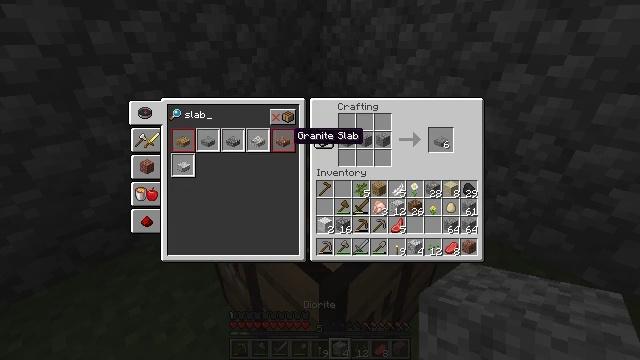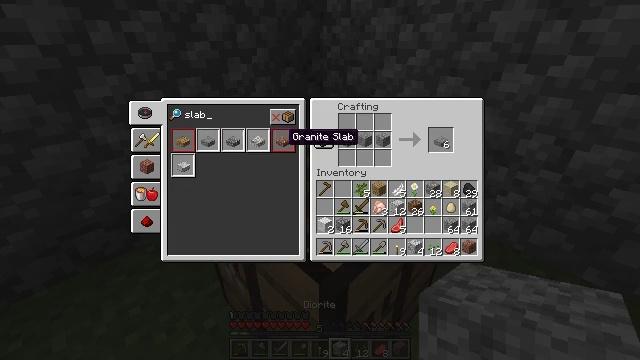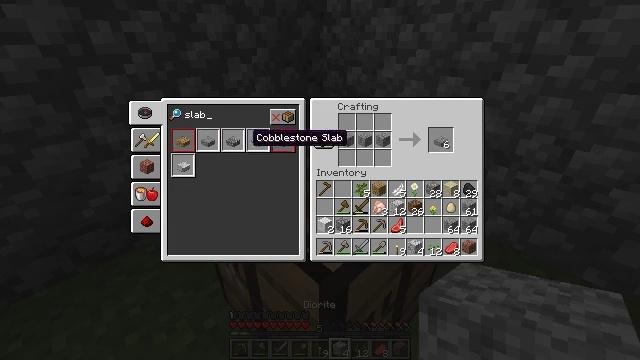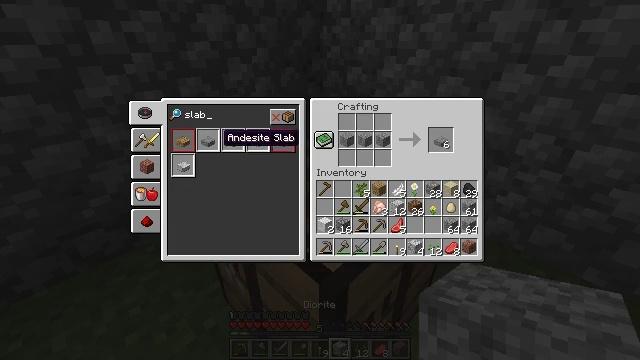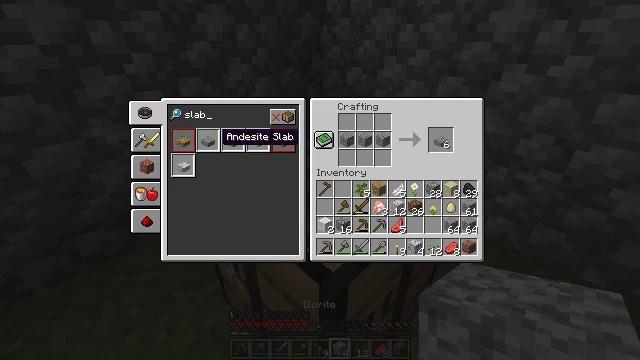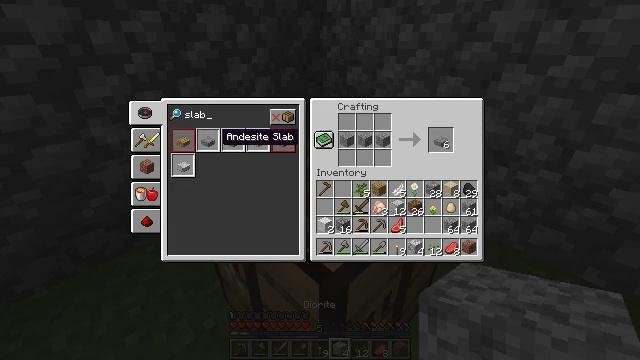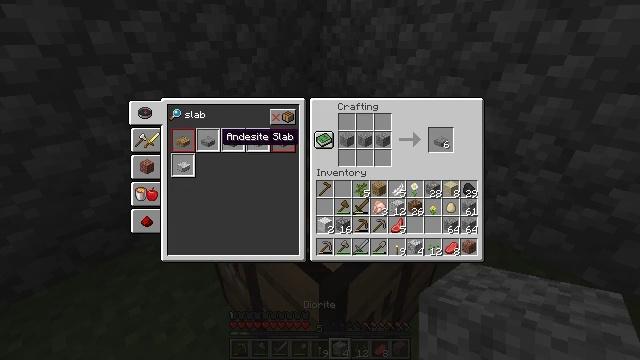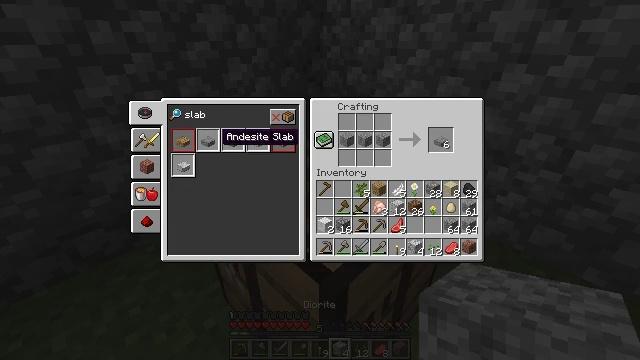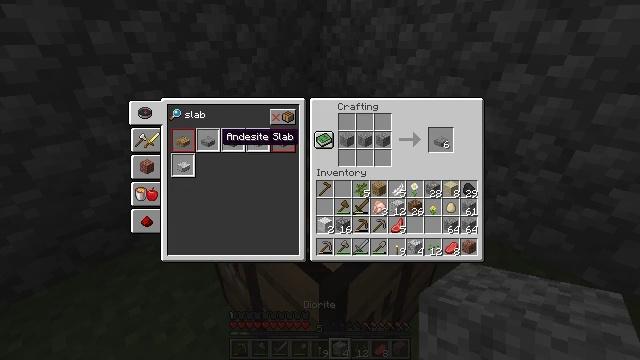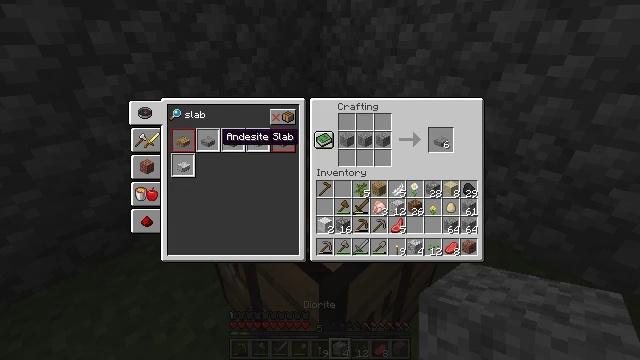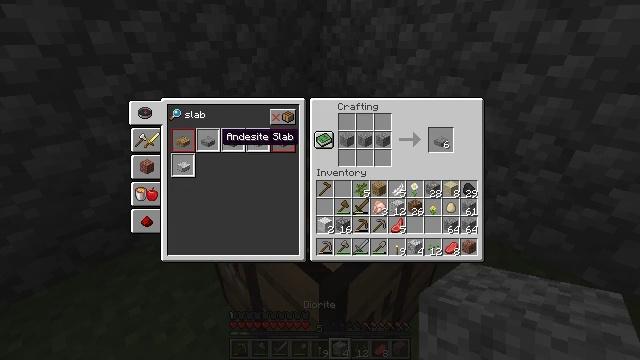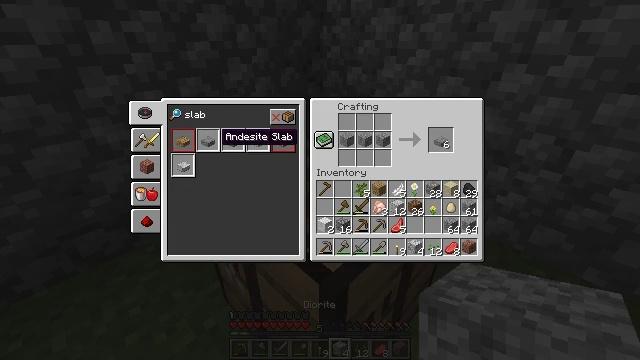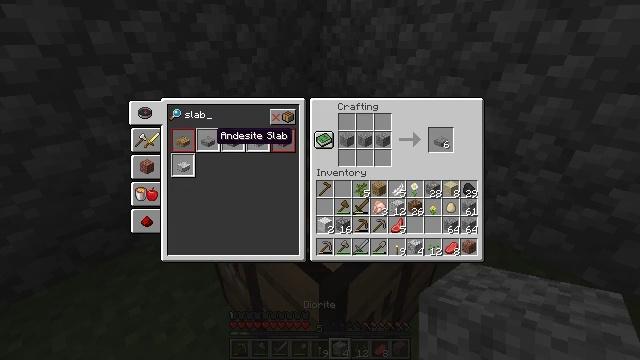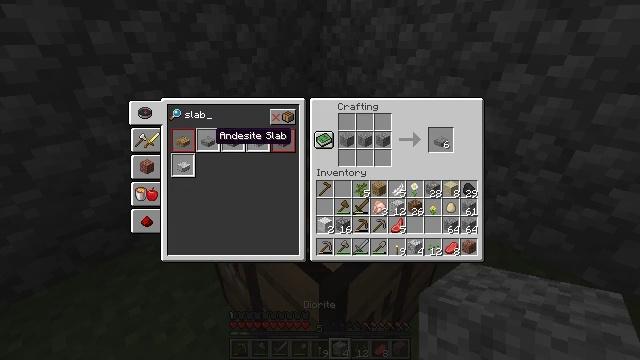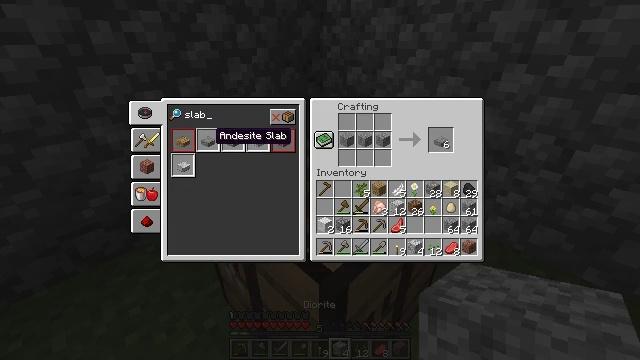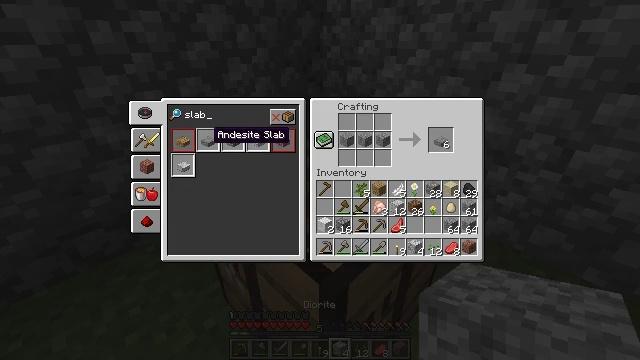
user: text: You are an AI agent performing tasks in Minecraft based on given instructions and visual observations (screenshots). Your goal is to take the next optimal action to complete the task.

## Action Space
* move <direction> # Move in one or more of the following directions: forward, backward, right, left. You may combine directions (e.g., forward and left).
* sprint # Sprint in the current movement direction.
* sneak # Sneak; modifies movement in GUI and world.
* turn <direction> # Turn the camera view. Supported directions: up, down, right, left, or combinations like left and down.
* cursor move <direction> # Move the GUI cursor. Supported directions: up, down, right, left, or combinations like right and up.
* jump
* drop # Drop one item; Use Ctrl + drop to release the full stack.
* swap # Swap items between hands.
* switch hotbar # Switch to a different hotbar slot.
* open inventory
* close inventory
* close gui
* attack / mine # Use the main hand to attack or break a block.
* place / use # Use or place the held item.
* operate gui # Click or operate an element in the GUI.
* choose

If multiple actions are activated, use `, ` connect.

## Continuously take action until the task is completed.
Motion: motion action
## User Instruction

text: Form an andesite slab out of andesite at the crafting table.
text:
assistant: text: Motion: no_op
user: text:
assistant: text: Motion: cursor move left
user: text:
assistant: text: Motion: cursor move left
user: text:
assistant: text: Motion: no_op
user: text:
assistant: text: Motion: no_op
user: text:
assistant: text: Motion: no_op
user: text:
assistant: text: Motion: no_op
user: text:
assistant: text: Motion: no_op
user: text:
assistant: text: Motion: no_op
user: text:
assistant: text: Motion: no_op
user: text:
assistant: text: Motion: no_op
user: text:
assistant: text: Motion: no_op
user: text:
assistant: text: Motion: no_op
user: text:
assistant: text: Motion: no_op
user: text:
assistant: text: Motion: no_op
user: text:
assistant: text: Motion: no_op
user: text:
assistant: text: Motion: no_op
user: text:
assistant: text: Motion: no_op
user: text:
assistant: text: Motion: no_op
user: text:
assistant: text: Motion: no_op
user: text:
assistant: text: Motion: no_op
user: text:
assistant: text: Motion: no_op
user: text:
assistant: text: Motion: no_op
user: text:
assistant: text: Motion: no_op
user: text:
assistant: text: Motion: no_op
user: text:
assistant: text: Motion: no_op
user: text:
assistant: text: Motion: no_op
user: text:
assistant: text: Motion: no_op
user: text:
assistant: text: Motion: operate gui
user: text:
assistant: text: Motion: operate gui